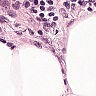
Metastatic tissue present: no